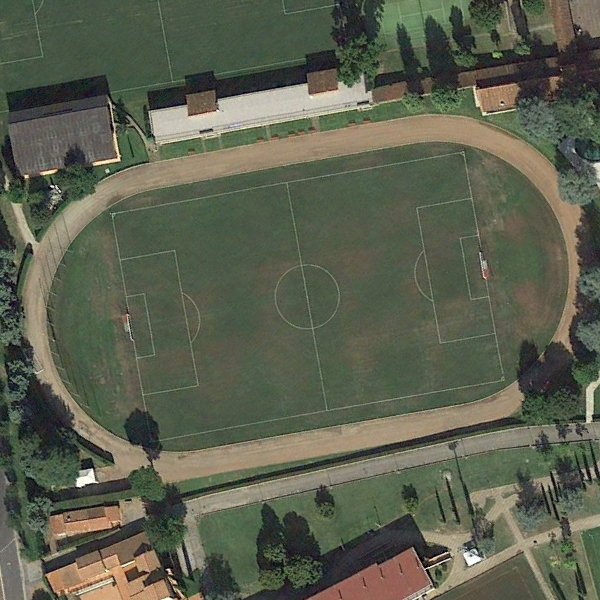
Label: Playground